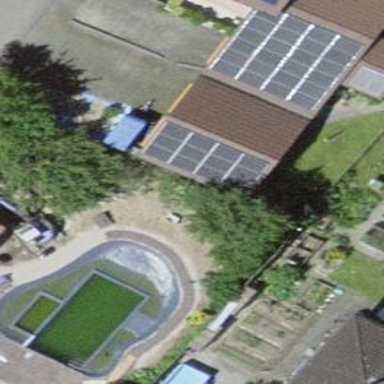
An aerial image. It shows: Solar power generator with photovoltaic panels.